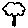
Label: tree